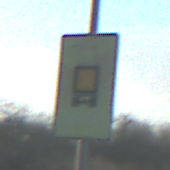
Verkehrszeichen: KennzeichnungspflichtigeFahrzeugeGefaehrlicheGueterOhnePfeilsymbol
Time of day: MorningAfternoon
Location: Outdoor (Nature)
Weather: Clear
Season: NotSpecified
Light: Natural